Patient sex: M
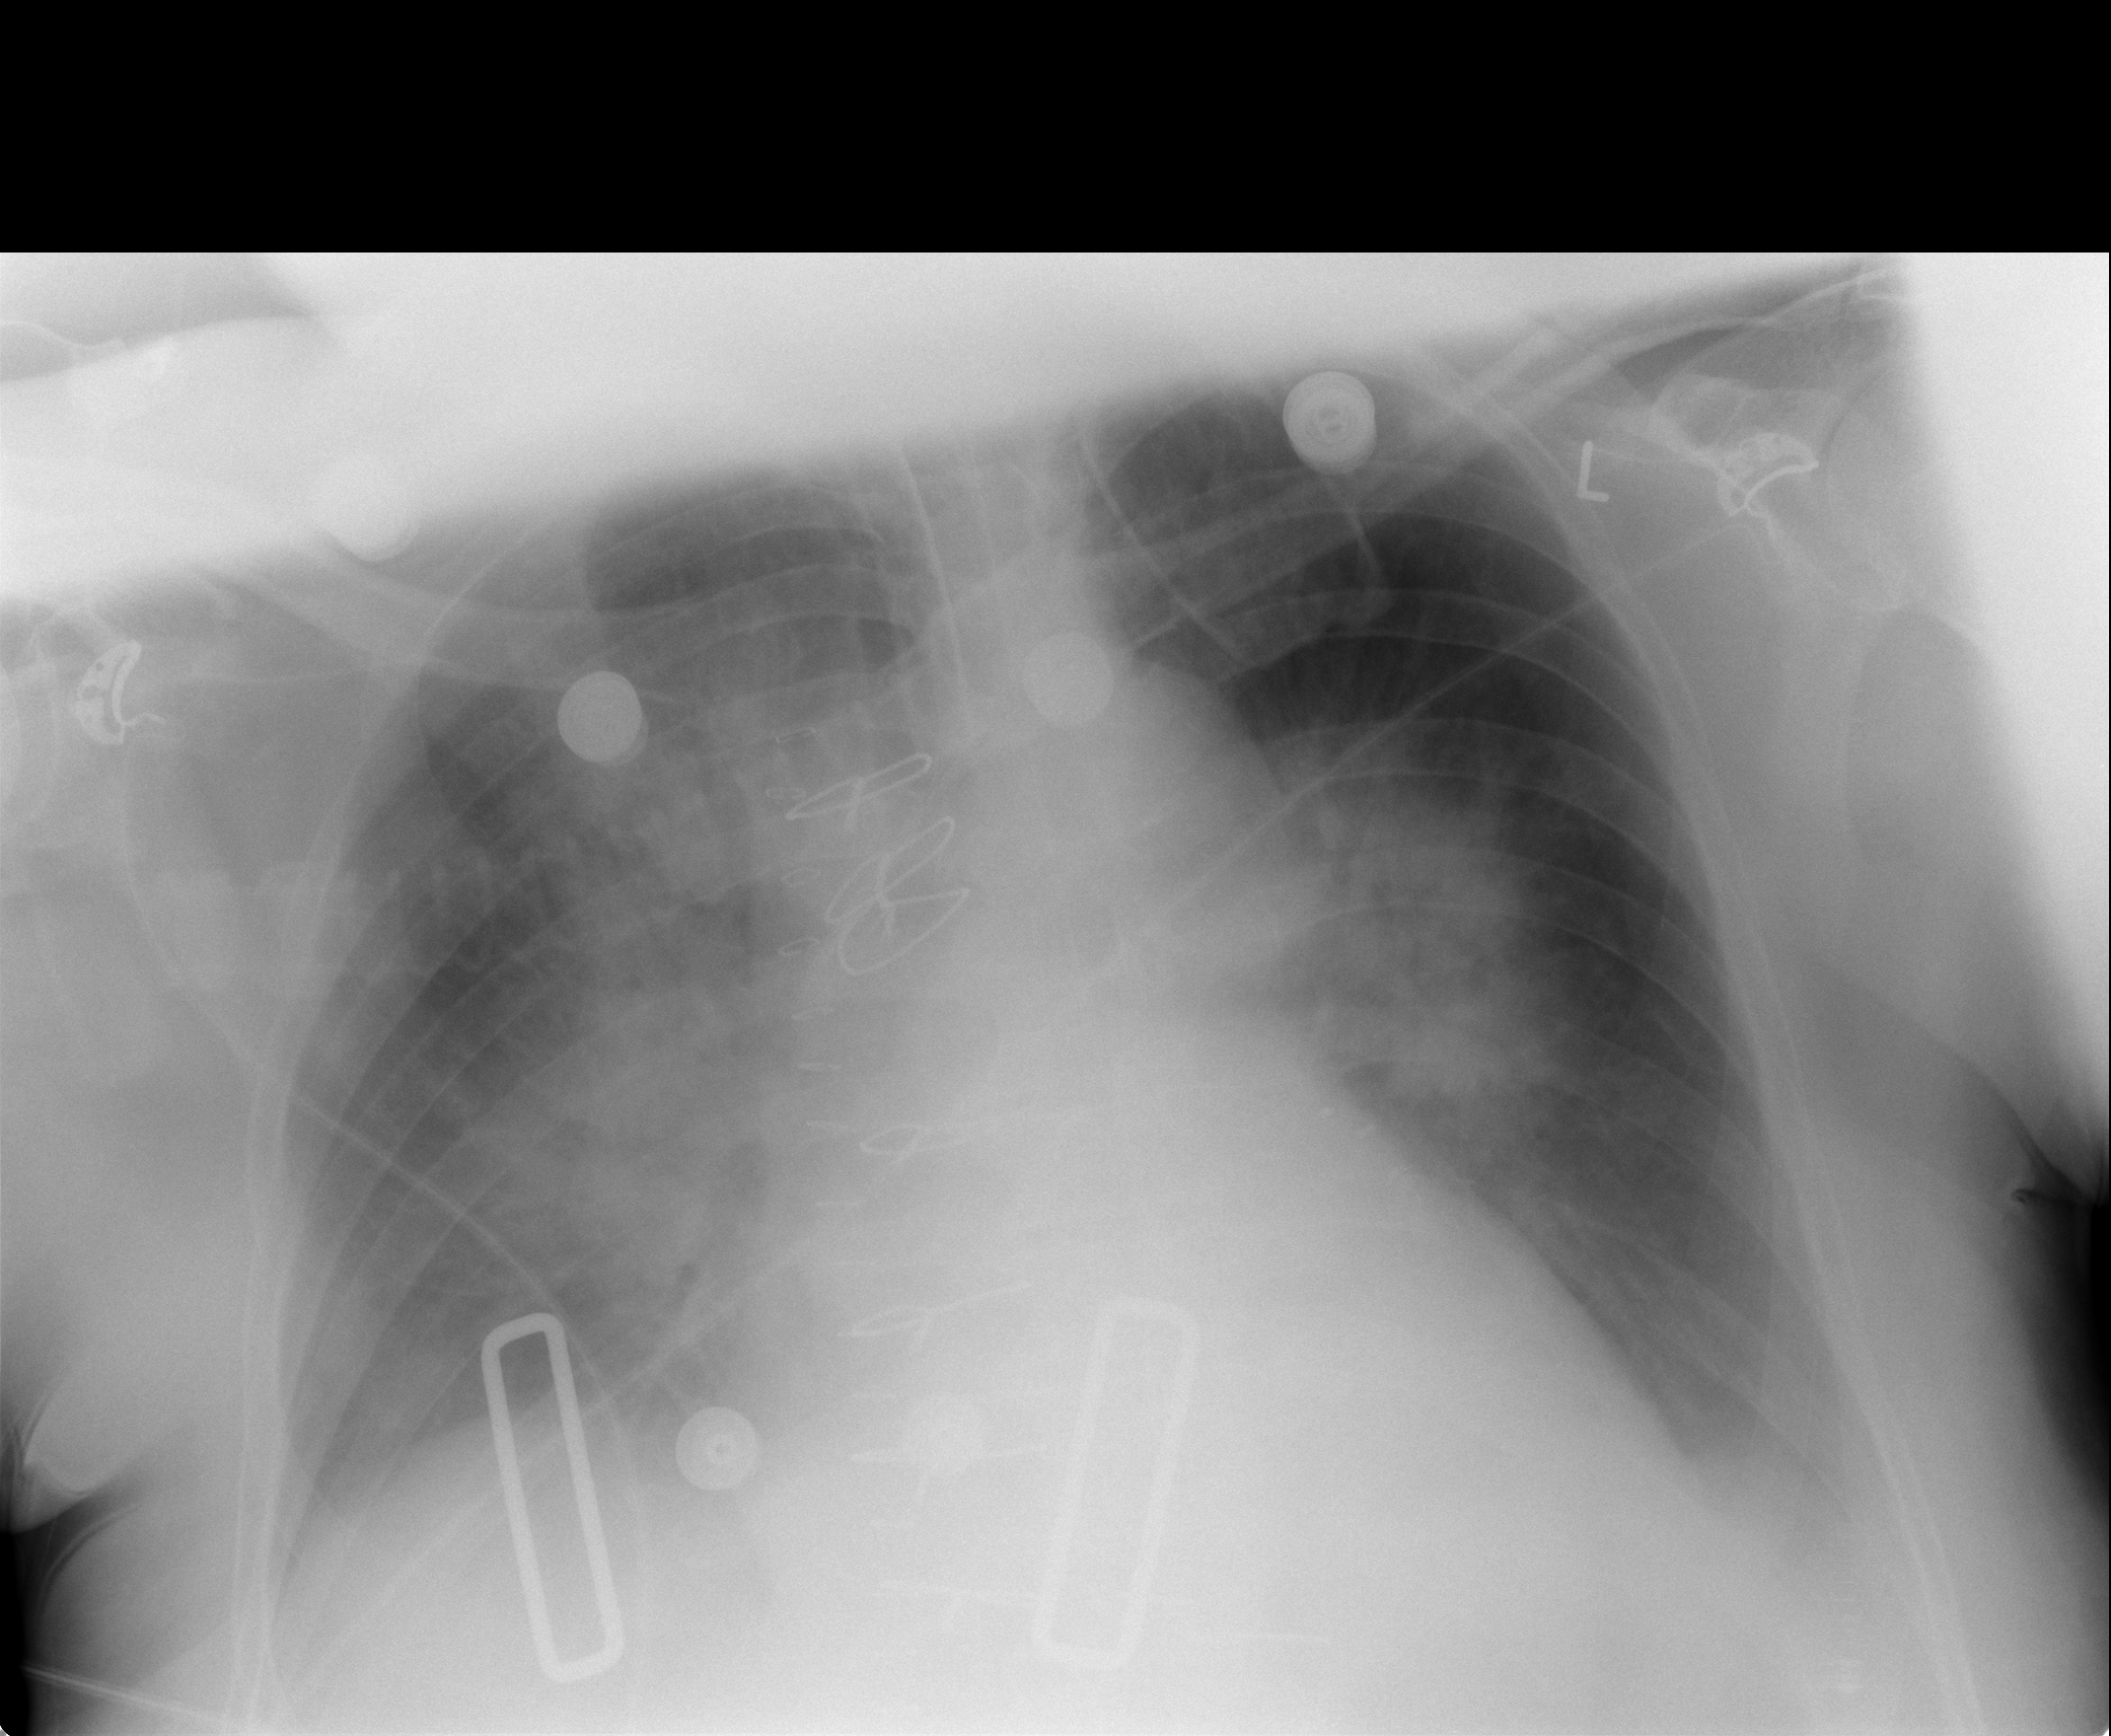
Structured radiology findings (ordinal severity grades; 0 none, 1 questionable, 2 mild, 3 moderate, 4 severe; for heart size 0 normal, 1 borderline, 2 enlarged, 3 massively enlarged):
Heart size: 2
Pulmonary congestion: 2
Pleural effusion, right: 1
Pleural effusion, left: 1
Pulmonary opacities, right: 3
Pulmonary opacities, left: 3
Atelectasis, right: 2
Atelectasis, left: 2